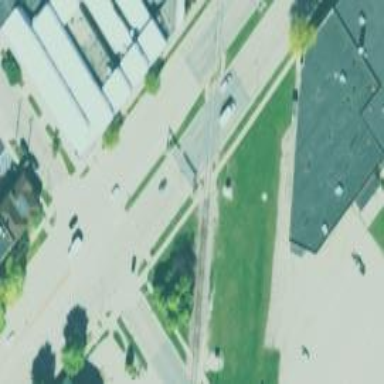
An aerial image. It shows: Railway crossing.